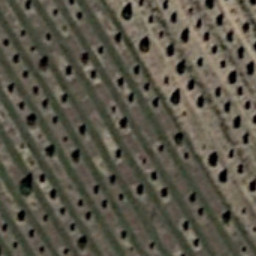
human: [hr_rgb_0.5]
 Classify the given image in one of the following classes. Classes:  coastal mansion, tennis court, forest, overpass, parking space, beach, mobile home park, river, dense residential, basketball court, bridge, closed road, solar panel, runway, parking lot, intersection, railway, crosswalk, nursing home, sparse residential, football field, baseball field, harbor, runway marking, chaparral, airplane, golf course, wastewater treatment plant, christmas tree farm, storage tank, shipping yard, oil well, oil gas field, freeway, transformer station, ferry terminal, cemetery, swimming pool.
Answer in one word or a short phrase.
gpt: christmas tree farm